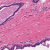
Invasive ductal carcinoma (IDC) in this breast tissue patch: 0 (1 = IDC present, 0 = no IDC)